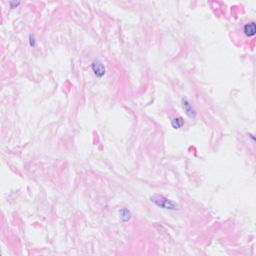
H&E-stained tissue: Breast